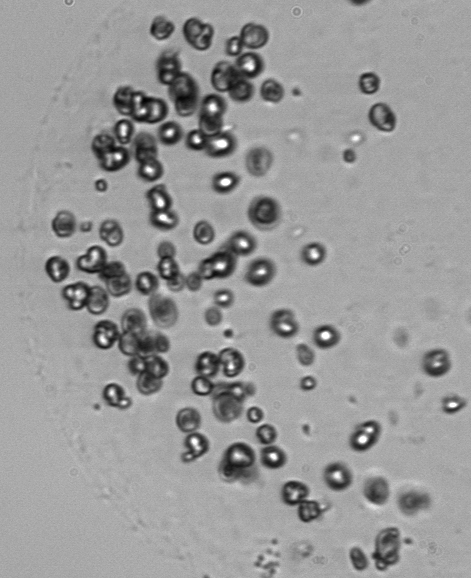
Label: Phaeocystis